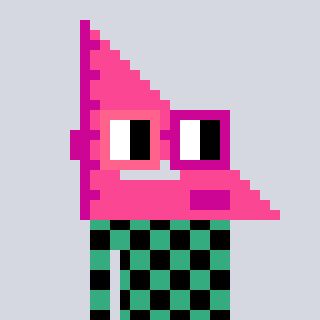
a pixel art character with square pink and red glasses, a squadron ruler-shaped head and a teal-colored body on a cool background